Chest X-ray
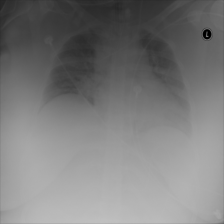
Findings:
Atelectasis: negative
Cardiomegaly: negative
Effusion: negative
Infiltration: positive
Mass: negative
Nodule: negative
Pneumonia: negative
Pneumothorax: negative
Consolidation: negative
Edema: negative
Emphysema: negative
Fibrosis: negative
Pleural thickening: negative
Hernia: negative